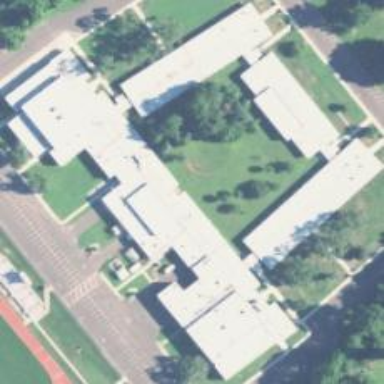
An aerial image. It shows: School building.